Question: We get some expression in <URL> and than back to Cylindrical coordinates. How to do such thing?
So I found something like this : 'eval(expr, {r = sqrt(x^2+y^2), z = z,'ph'= arctan(y, x)})' but it seems incorrect, how to correct it and how make eval to convert backwords from Cartesian to Cylindrical?
'&varphi;' == ph
So I try:
'''
R := 1;
H := h;
sigma[0] := sig0;
sigma := sigma[0]*z^2*sin((1/3)*'&varphi;');
toCar := eval(sigma, {r = sqrt(x^2+y^2), z = z, '&varphi;' = arctan(y, x)});
toCyl := collect(eval(toCar, {x = r*cos('&varphi;'), y = r*sin('&varphi;'), z = z}), '&varphi;')
'''
It looks close to true but look:
why 'arctan(r*sin('ph'), r*cos('ph'))' is not shown as ph?
Actually it is only begining of fun time for me because I also need to calculate
'''
Q := int(int(int(toCar, x = 0 .. r), y = 0 .. 2*Pi), z = 0 .. H)
'''
and to get it back into Cylindrical coordinates...
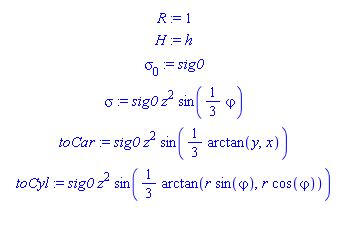
Answer: '''
simplify(toCyl) assuming r>=0, '&varphi;'<=Pi, '&varphi;'>-Pi;
'''
Notice,
'''
arctan(sin(Pi/4),cos(Pi/4));
1
- Pi
4
arctan(sin(Pi/4 + 10*Pi),cos(Pi/4 + 10*Pi));
1
- Pi
4
arctan(sin(-7*Pi/4),cos(-7*Pi/4));
1
- Pi
4
arctan(sin(-15*Pi/4),cos(-15*Pi/4));
1
- Pi
4
arctan(sin(-Pi),cos(-Pi));
Pi
K:=arctan(r*sin(Pi/4),r*cos(Pi/4));
arctan(r, r)
simplify(K) assuming r<0;
3
- - Pi
4
simplify(K) assuming r>0;
1
- Pi
4
'''
Once you've converted from cylindrical to rectangular, any information about how many times the original angle" might have wrapped around (past -Pi) is lost.
So you won't recover the original '&varphi;' unless it was in (-Pi,Pi]. If you tell Maple that is the case (along with r>-0 so that it knows which half-plane), using assumptions, then it can simplify to what you're expecting.